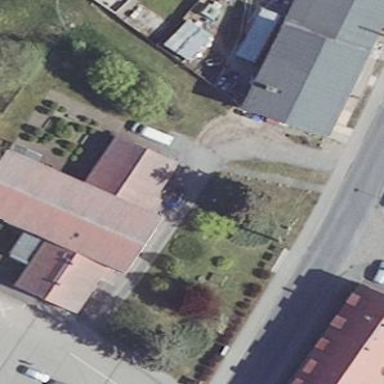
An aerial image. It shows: Community center building.